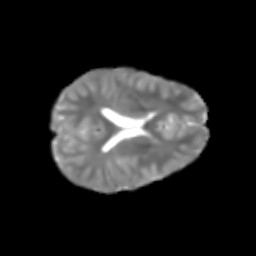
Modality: T2w
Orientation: axial
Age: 7
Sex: male
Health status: healthy